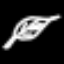
Label: leaf